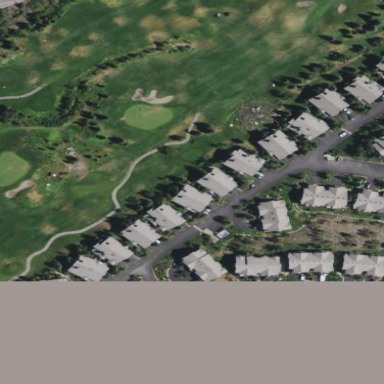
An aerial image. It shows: Golf fairway surrounded by grass.